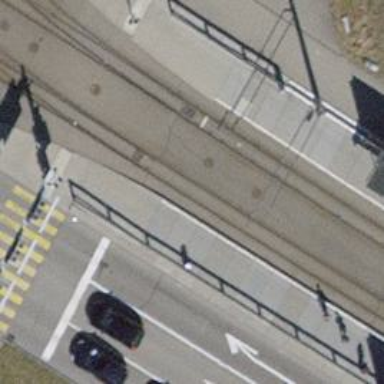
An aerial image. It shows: Tram stop for public transport.